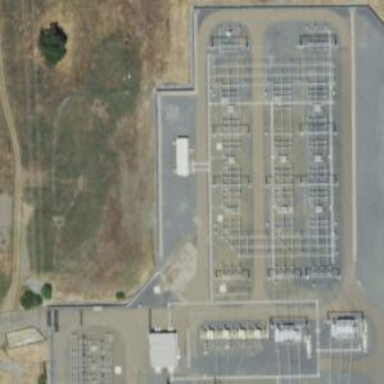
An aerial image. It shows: Switch for power supply.